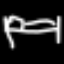
Label: bed